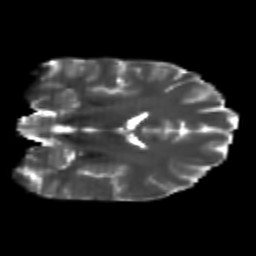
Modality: T2w
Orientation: coronal
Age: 21
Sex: male
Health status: healthy
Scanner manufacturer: philips
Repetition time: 7.478 s
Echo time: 0.08753 s